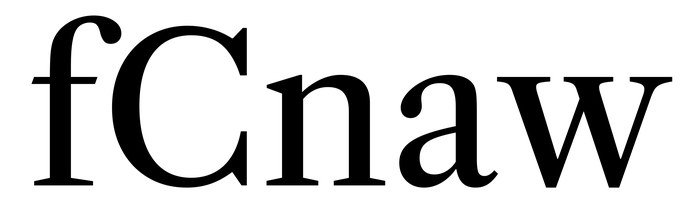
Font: LibreCaslonText_Regular